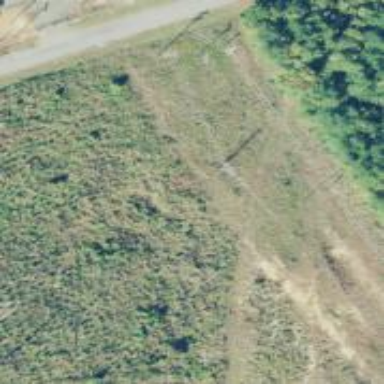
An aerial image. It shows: Power pole.